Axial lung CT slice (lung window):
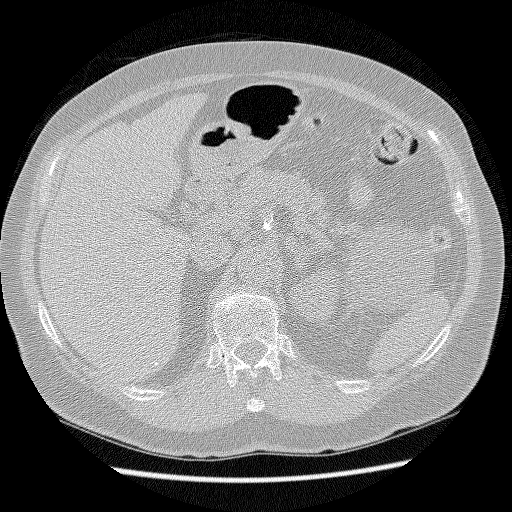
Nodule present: no